Question:
Im trying to re-create my mockup from photoshop in code. I've managed to get all elements in the page.
I want a picture and then to have to text directly to the right of it.
Any CSS help would be amazing, thank you in advance!
HTML
'''
<h1>About Me</h1>
<div id="about">
<img src="images/me.png" class="meimage">
Lorem ipsum dolor sit amet, consectetur adipiscing elit. Nunc lectus tortor, sodales ac velit sit amet, imperdiet posuere risus. Nam congue volutpat vehicula. Sed convallis tempor orci vitae aliquam. Quisque at faucibus eros. Sed laoreet, orci et ultricies luctus, turpis leo pharetra felis, ac tristique ligula nisl id enim. Nullam porta quam et dolor eleifend placerat. Aenean rhoncus, tellus ut sodales suscipit, nunc enim ornare dui, cursus tincidunt urna nisl vitae lacus. Nunc tincidunt auctor dolor, eget laoreet justo gravida vel. In convallis arcu massa, quis gravida purus vestibulum eget.
</div>
'''
CSS
'''
.meimage{
margin: 20px 20px 20px 20px;
height:200px;
width:200px;
}
#about{
text-align: center;
width:800px;
text-shadow:0 -1px 1px rgba(0,0,0,0.6);
font-family: 'Verdana', sans-serif;
}
h1, h2, h3, h4, h5, h6 {
font-family: 'Cantarell', sans-serif;
font-weight:700;}
h1{
display: block;
padding: 0px 155px;
font-family: 'Cantarell', sans-serif;
text-shadow:0 -1px 1px rgba(0,0,0,0.6);
}
'''
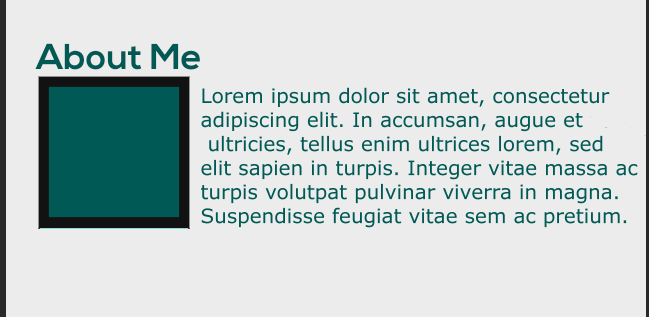
Answer: You can use CSS <URL> to wrap text around an image. Though I'd say it looks a little strange with the text centered:
'''
.meimage {
float:left;
margin:0 1em 1em 0;
}
'''
<URL>
## Edit
If this is a static page and the content won't be changing, you can probably just update the padding on your '<h1>' to get it to align with the image.
'''
h1 {
...
padding: 0px 20px;
}
'''
<URL>
Keep in mind that fixed pixel settings can be fragile and break when, for instance, you upload a larger image.
If this is an issue, I'd use a different structure.